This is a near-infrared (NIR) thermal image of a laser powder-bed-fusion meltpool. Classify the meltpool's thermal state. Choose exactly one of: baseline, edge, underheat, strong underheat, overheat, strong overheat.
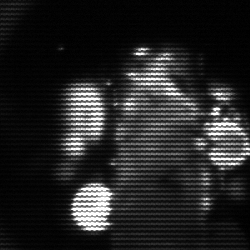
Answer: strong underheat